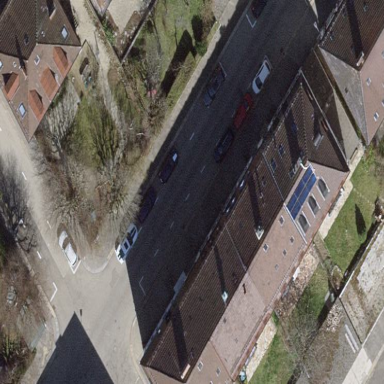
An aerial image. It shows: Parking available on the street side.